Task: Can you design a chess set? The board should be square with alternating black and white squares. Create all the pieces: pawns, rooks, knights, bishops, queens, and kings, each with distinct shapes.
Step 1724:
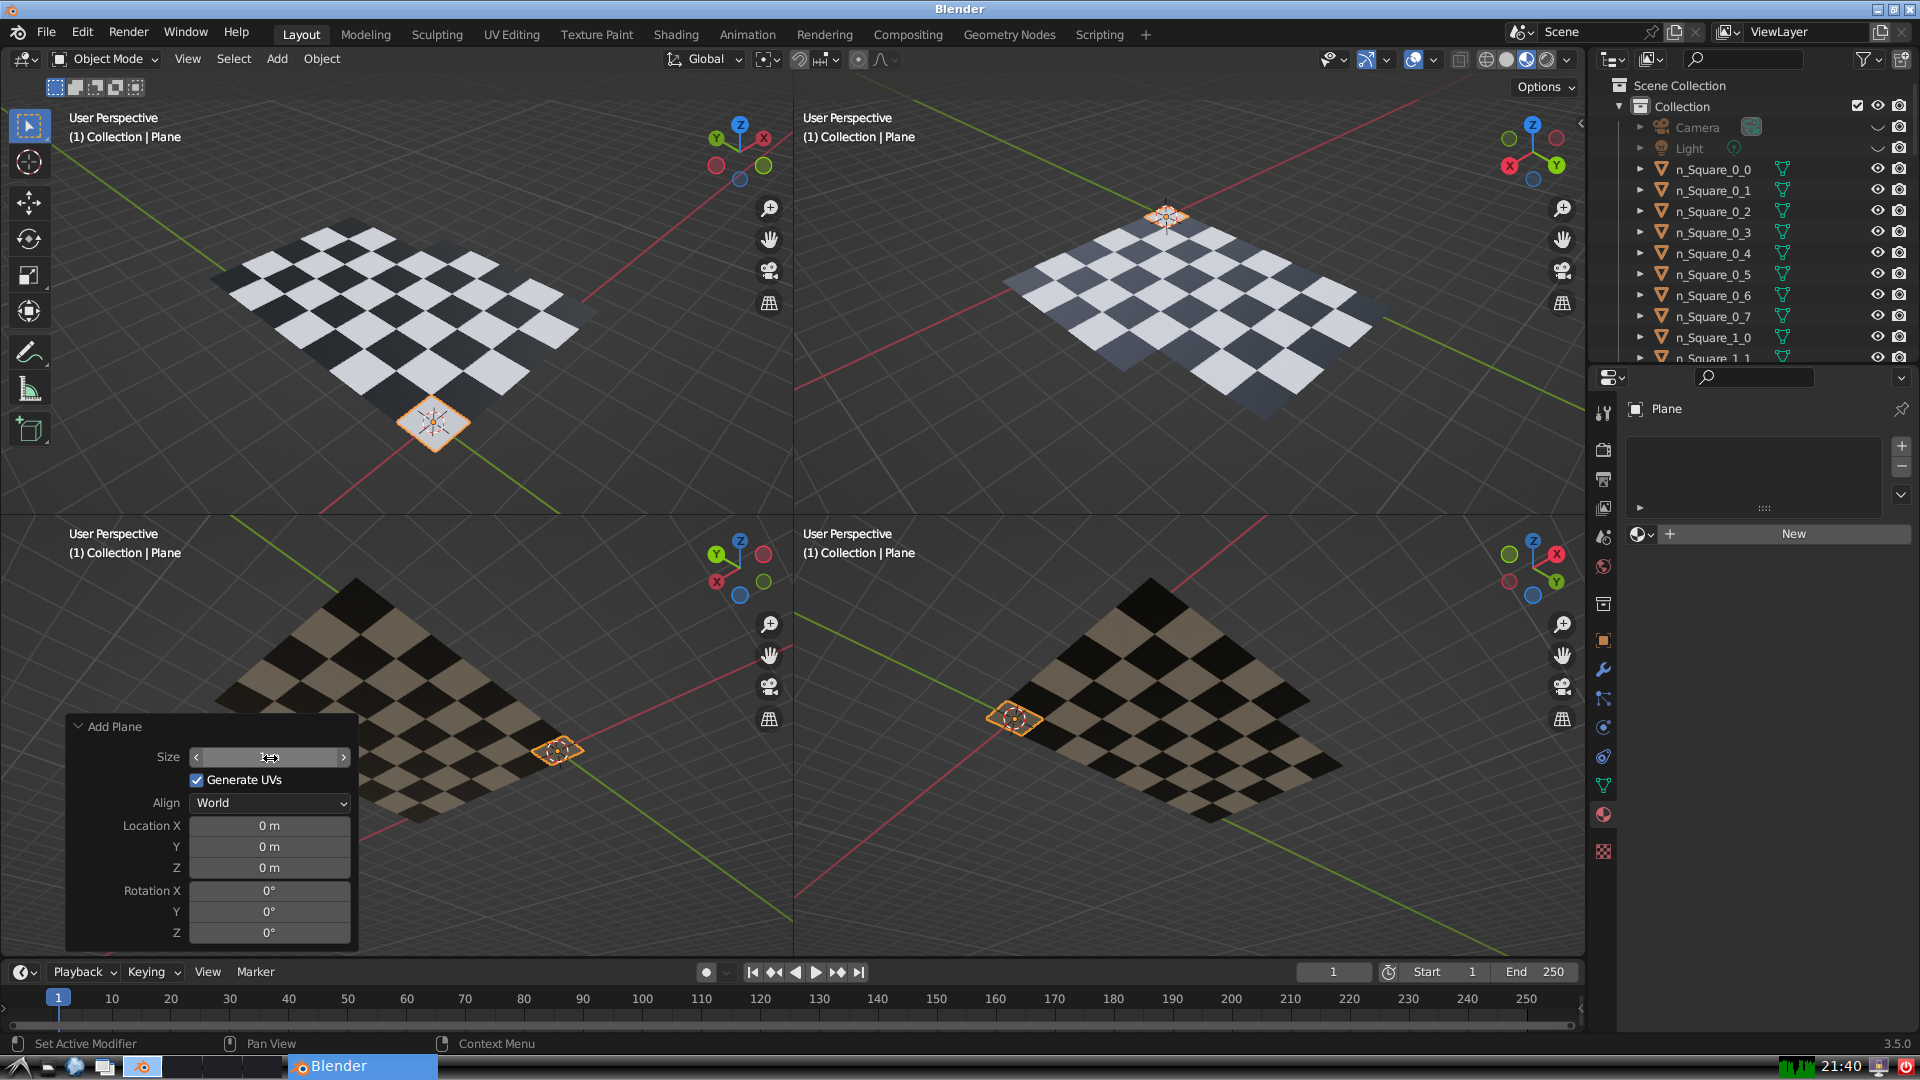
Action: click: no